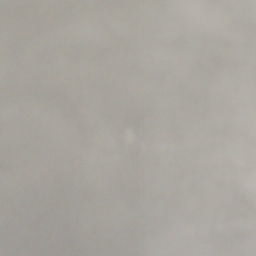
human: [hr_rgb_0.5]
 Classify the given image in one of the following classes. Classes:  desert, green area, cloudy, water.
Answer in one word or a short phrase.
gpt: cloudy